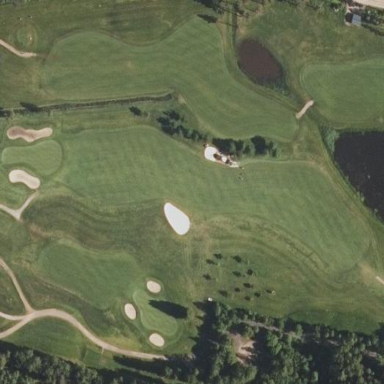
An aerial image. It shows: Area with grass used as rough in golf course.